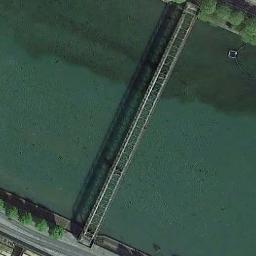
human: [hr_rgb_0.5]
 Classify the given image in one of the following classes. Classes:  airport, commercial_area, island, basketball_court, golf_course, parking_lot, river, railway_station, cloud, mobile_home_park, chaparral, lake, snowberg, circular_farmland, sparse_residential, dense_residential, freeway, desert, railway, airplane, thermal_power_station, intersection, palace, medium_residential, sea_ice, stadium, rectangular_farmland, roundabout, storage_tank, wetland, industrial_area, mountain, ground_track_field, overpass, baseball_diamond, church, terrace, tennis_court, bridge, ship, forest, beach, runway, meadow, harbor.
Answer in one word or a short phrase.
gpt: bridge